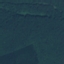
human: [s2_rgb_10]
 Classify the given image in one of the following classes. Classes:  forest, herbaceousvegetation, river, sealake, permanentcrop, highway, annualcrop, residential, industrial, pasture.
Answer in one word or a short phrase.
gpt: Forest